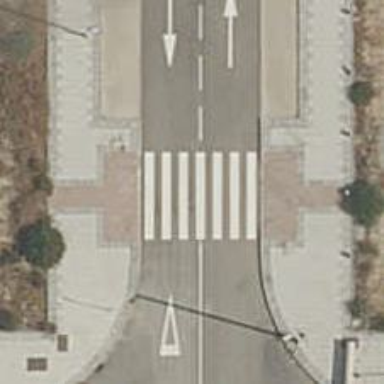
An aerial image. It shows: Uncontrolled zebra crossing on the road.